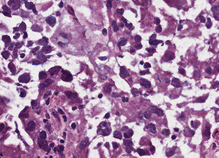
Tumor epithelial tissue: yes
Tumor-associated stroma tissue: no
Normal tissue: no